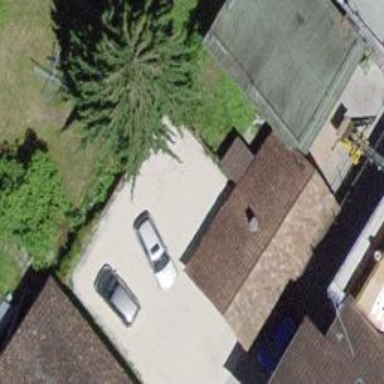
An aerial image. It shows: Garage building.